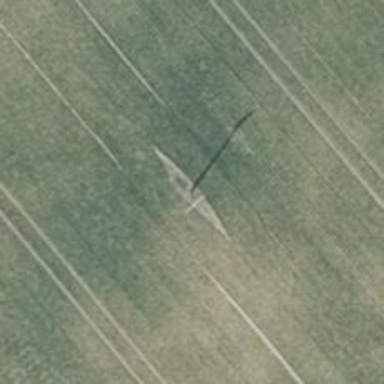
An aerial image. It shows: Power pole.